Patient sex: M
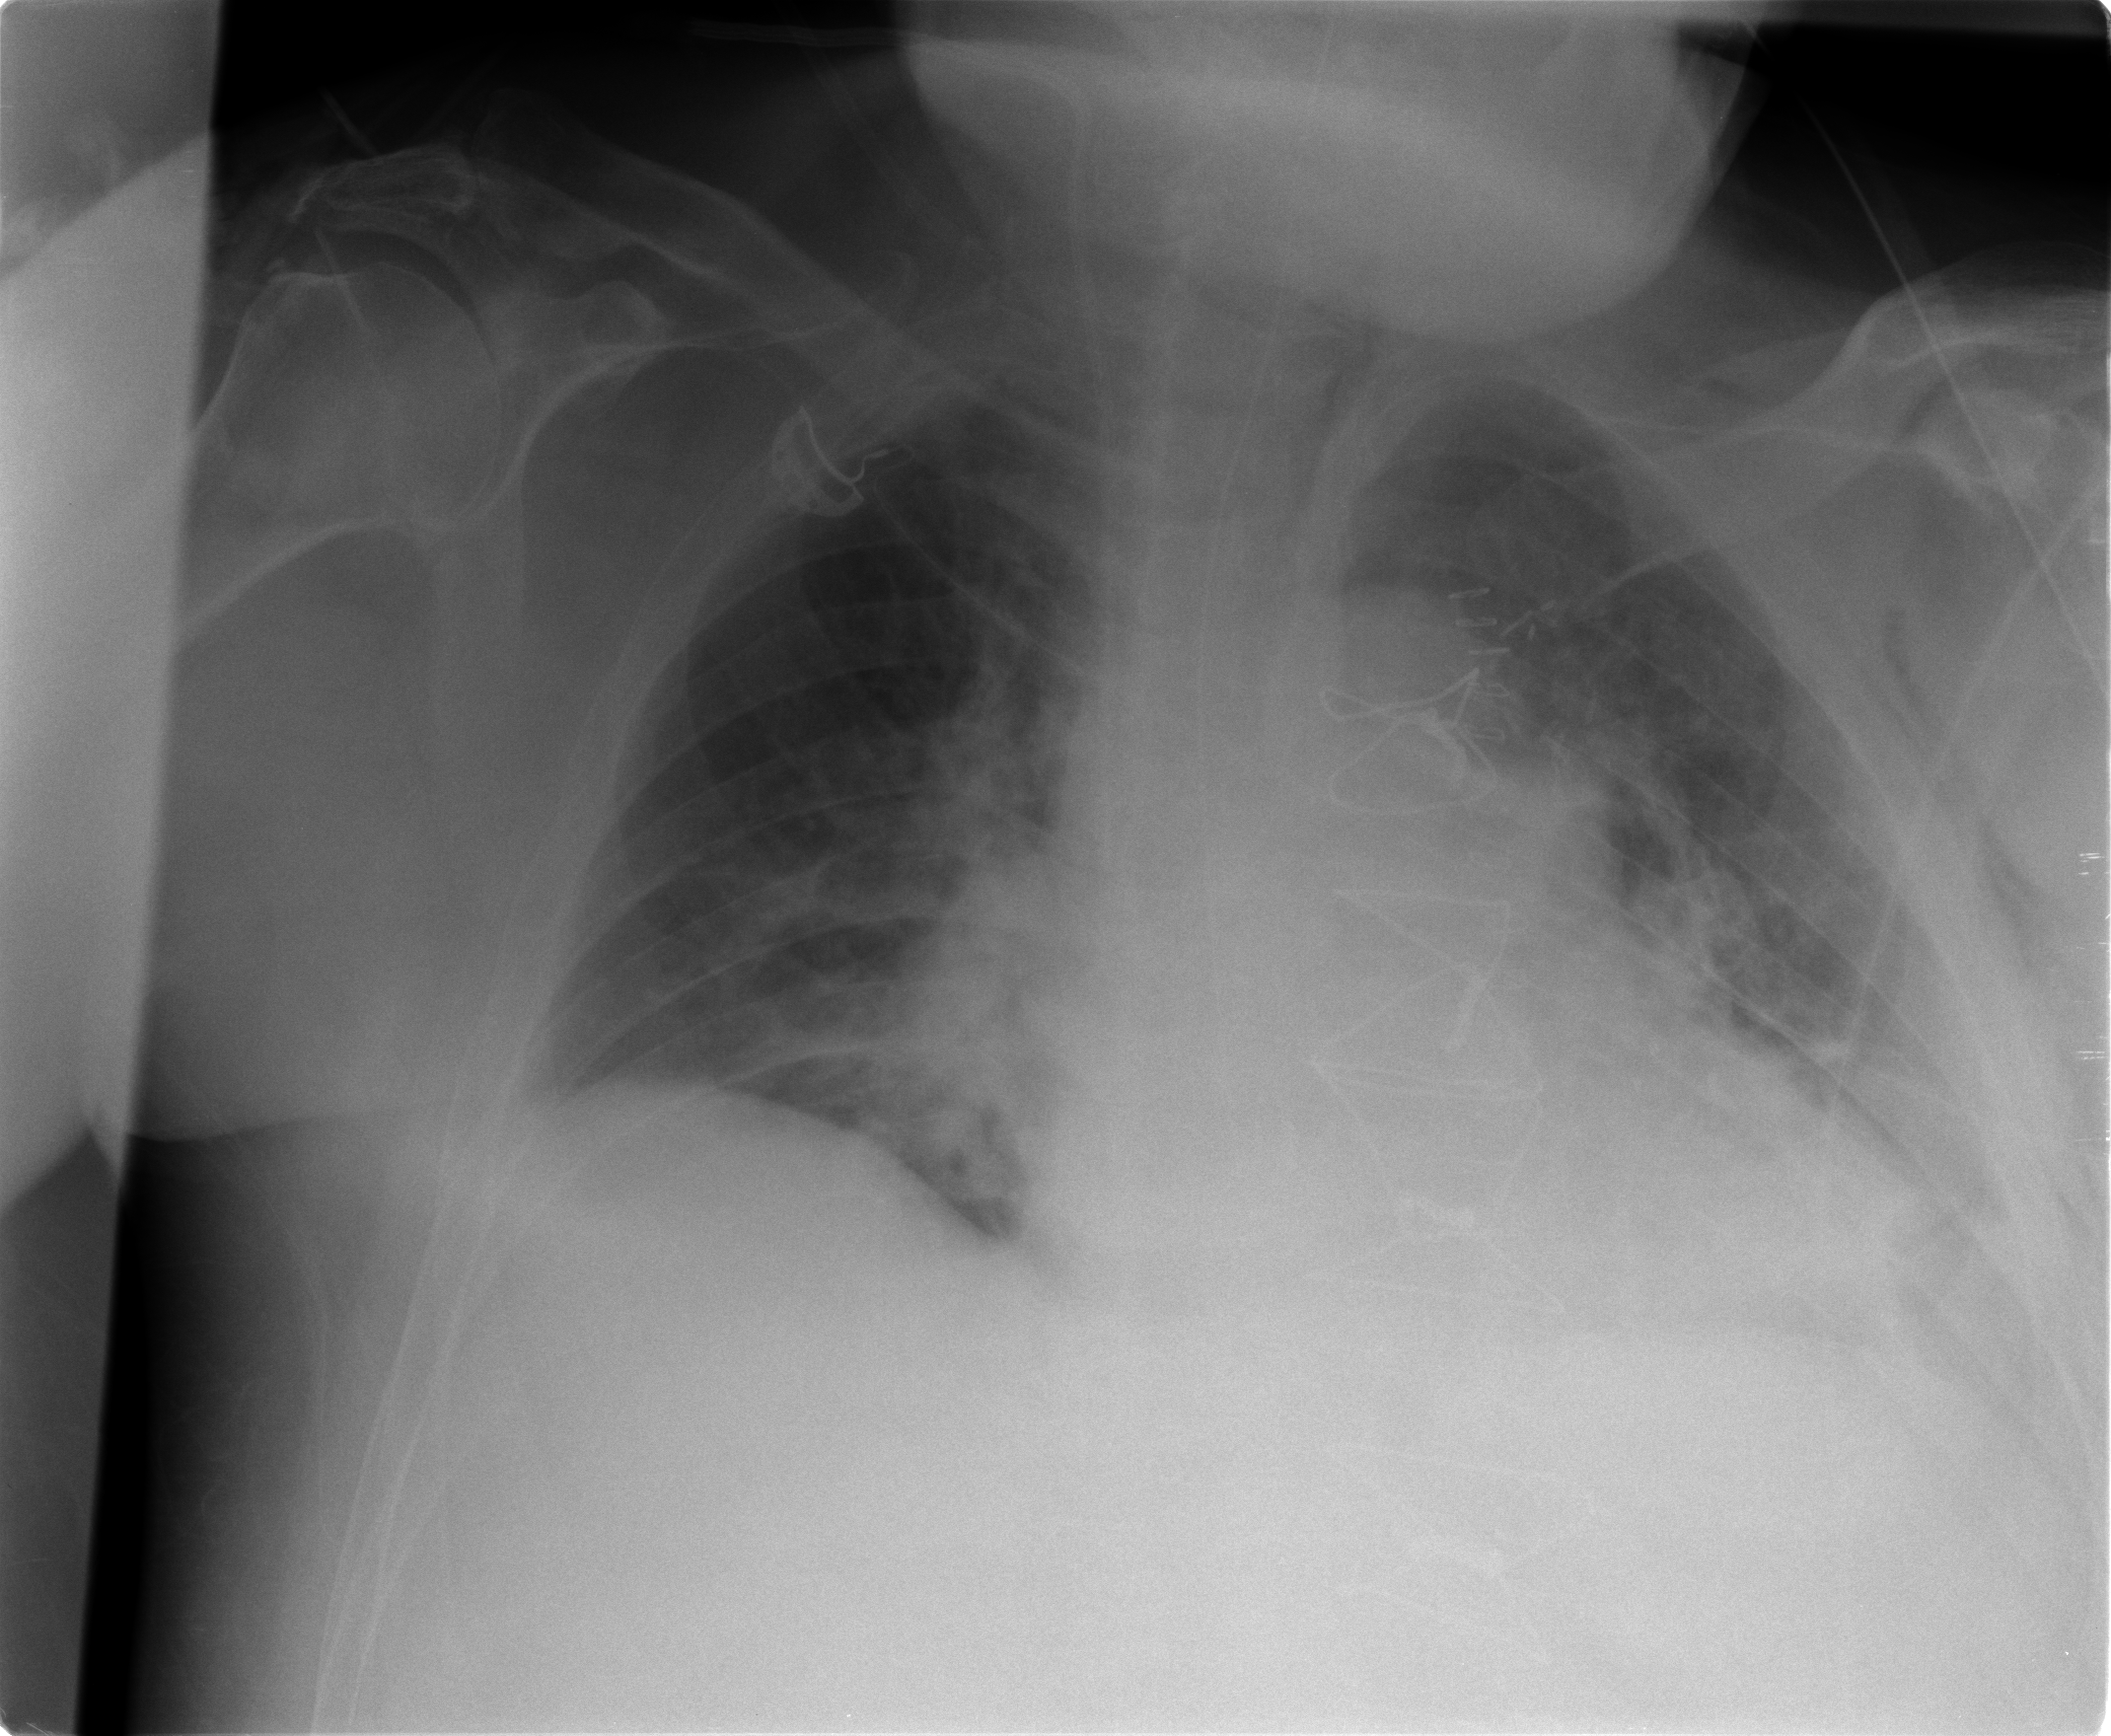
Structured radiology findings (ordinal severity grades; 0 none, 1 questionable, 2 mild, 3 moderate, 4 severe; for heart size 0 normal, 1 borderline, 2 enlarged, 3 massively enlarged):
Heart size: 2
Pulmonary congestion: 2
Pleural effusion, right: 0
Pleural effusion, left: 2
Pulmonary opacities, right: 2
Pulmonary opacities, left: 2
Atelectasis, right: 2
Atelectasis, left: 2